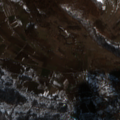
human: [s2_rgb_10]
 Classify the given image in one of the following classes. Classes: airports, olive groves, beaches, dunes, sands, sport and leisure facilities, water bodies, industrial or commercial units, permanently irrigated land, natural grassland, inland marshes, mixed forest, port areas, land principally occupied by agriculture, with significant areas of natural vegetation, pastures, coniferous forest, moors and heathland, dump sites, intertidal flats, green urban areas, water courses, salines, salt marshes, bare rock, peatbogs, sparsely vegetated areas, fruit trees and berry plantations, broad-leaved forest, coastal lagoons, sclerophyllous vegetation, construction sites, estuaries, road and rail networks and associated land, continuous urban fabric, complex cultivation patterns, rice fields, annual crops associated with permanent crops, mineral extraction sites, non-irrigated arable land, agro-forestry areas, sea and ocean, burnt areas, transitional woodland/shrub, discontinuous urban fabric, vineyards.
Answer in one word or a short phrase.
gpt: discontinuous urban fabric, complex cultivation patterns, land principally occupied by agriculture, with significant areas of natural vegetation, broad-leaved forest, transitional woodland/shrub